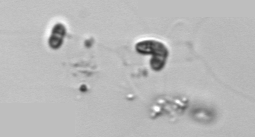
Label: Thalassiosira_TAG_external_detritus